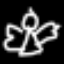
Label: angel